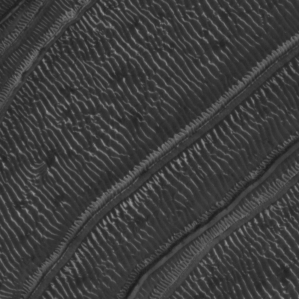
Label: frost